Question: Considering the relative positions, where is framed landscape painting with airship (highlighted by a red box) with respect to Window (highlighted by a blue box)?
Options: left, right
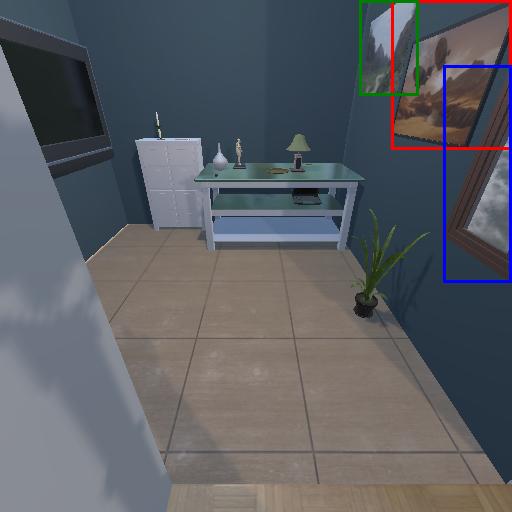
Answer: left